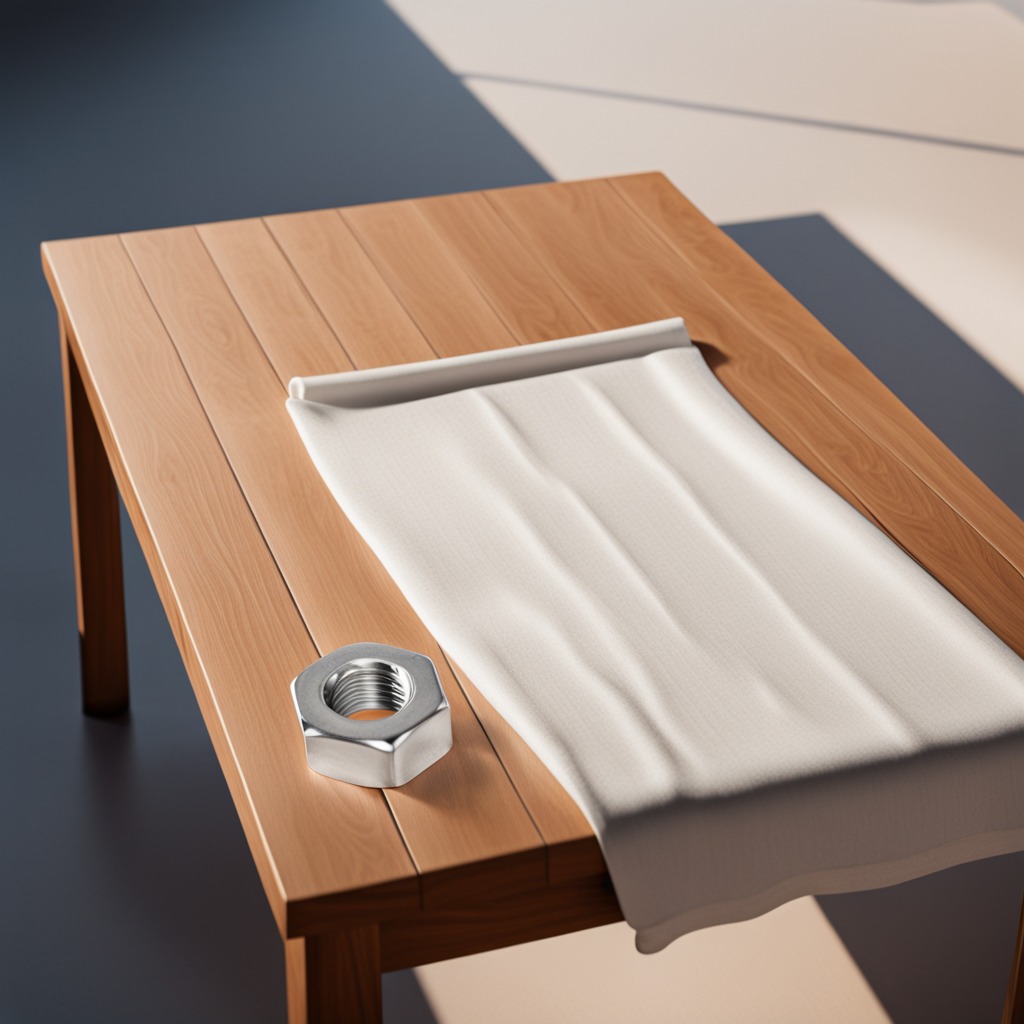
A metal nut is lying on the wooden table.